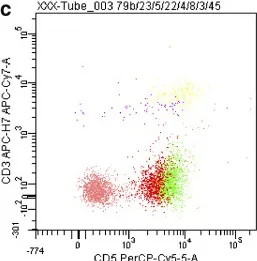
(a-d) Flow cytometry interpretation. The neoplastic cells display the typical antigenic features of CLL including small cell size and bright CD23 and CD5 expression. Some of the tumor cells have features of atypia and express CD8; these cells are considered to be more aggressive with azurophilic granules within cytoplasm. Yellow: CD3+/CD4-/CD8-; dark-blue: CD3+; red: CD23+/CD22 + dim; green: CD79b + dim.
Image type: pathology (immunostaining)